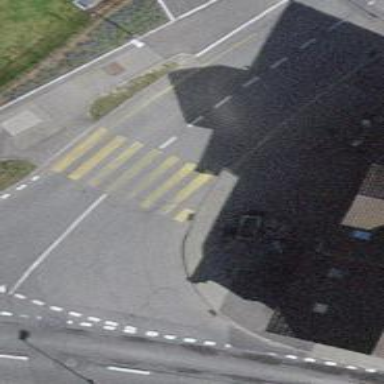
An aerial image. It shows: Uncontrolled zebra crossing with notable zebra markings.